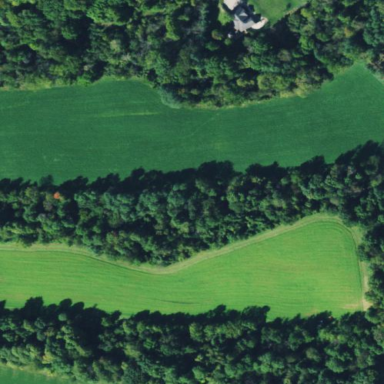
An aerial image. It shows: Forest area.